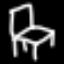
Label: chair